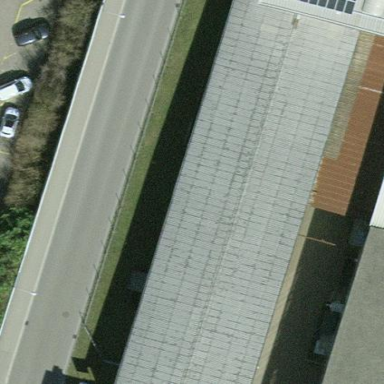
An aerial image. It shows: Industrial building.